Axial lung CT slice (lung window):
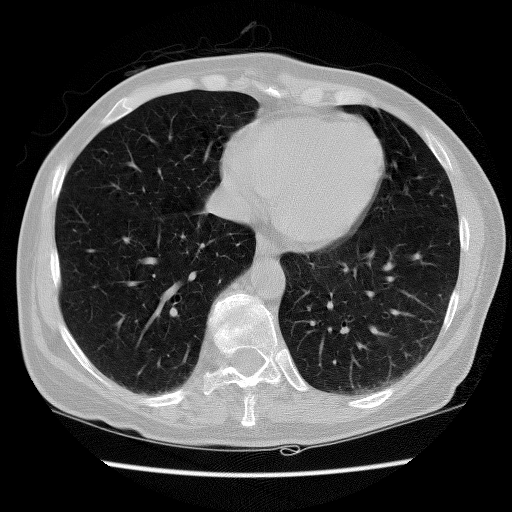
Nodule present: no